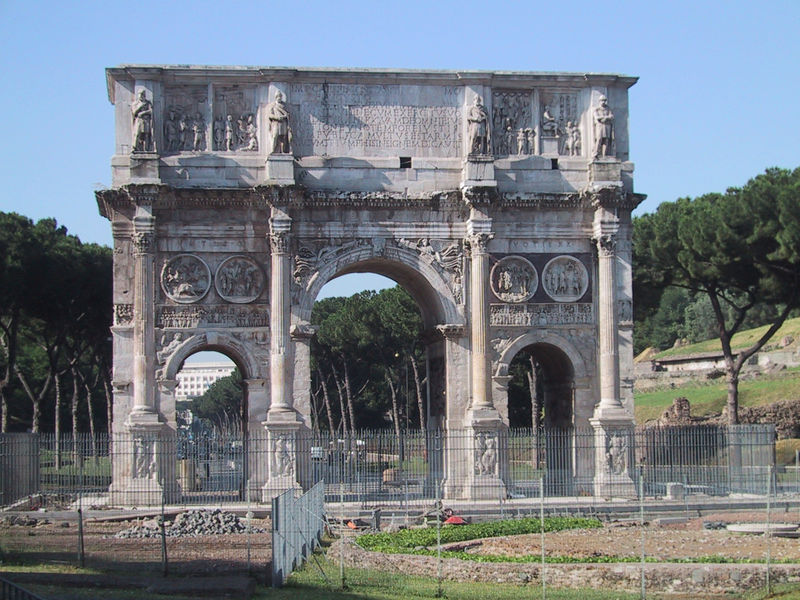
Titel: Forum Romanum: Konstantinsbogen
Standort: Rom, Forum Romanum (EU - I - Latium)
Schlagwörter: bäume, marmor, säule, säulen, zaun, stein, steine, gitter, relief, bogen, italien, inschrift, tor, foto, eingang, ruine, torbogen, rom, kapitell, statuen, antik, pinien, museum, absperrung, römisch, forum romanum, triumpfbogen, triumphbogen, baustelle, durchgänge, spolien, konstantin, titus, traian, zirkus maxiimus, fori romani, arco del trionfo, anktiktor, römertor